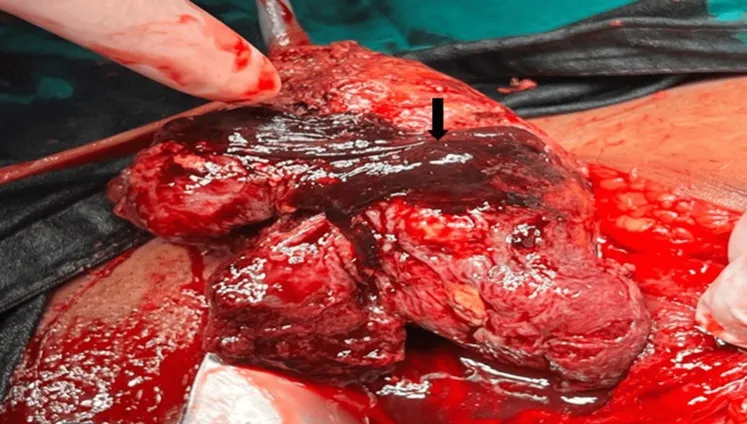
Intraoperative image showing concealed abruption. Concealed abruption of the placenta in the uterus (arrow) was noted during the procedure after delivery of the placenta that was located at the fundus.
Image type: medical_photograph (other_medical_photograph)